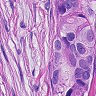
Metastatic tissue present: yes